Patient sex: M
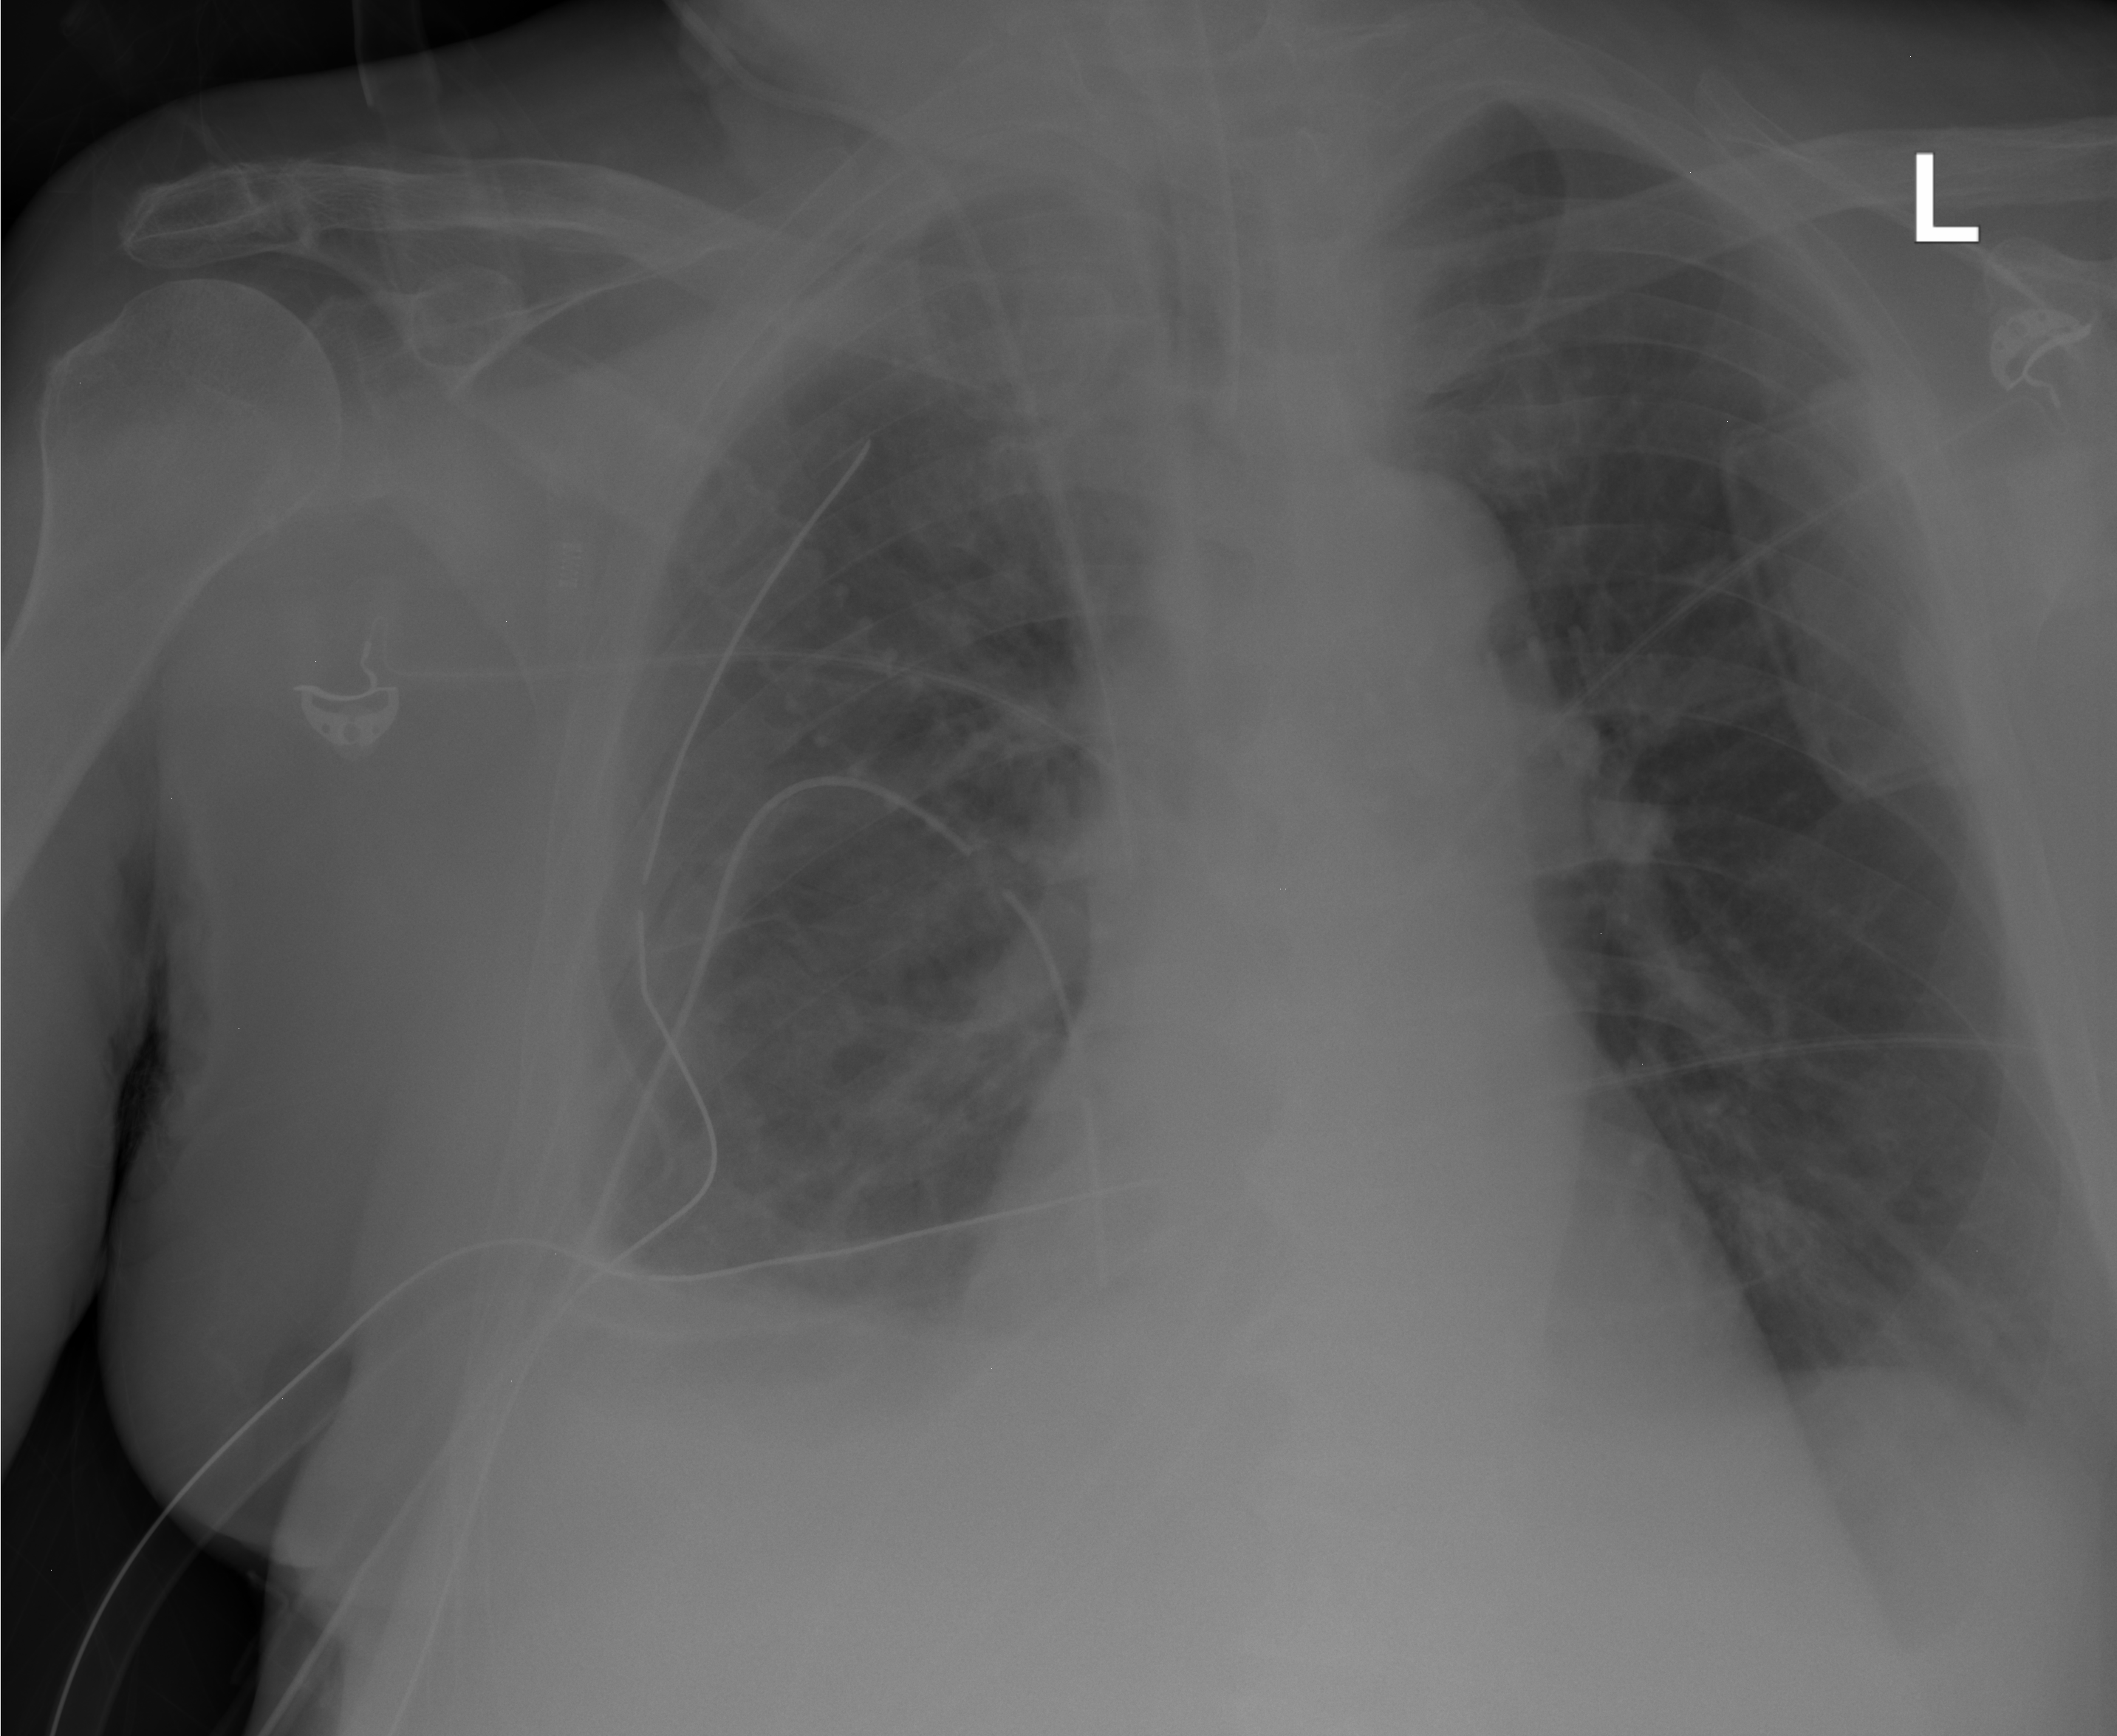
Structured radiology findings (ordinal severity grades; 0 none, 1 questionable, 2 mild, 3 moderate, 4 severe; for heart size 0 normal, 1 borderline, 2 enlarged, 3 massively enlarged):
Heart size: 0
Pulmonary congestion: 0
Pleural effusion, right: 2
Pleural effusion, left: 2
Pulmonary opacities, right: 0
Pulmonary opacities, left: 0
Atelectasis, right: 0
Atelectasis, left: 0